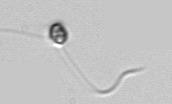
Label: flagellate